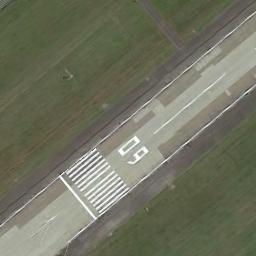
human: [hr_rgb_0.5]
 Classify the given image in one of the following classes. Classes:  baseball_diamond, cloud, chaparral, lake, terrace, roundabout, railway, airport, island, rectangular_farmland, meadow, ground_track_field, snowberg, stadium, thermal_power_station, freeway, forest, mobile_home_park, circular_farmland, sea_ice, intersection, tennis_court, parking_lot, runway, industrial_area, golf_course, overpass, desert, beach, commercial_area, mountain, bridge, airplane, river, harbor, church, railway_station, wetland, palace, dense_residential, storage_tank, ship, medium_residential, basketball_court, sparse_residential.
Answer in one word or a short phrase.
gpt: runway